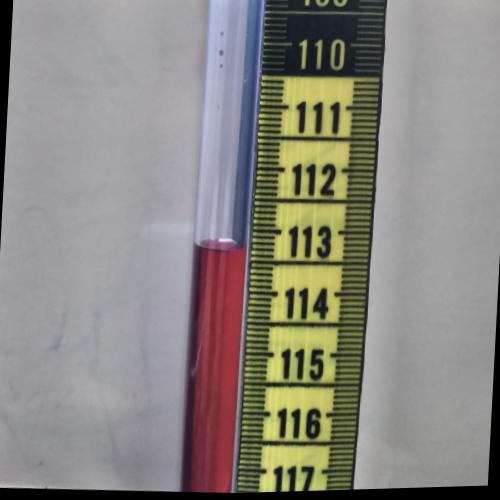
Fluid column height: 113.3 cm